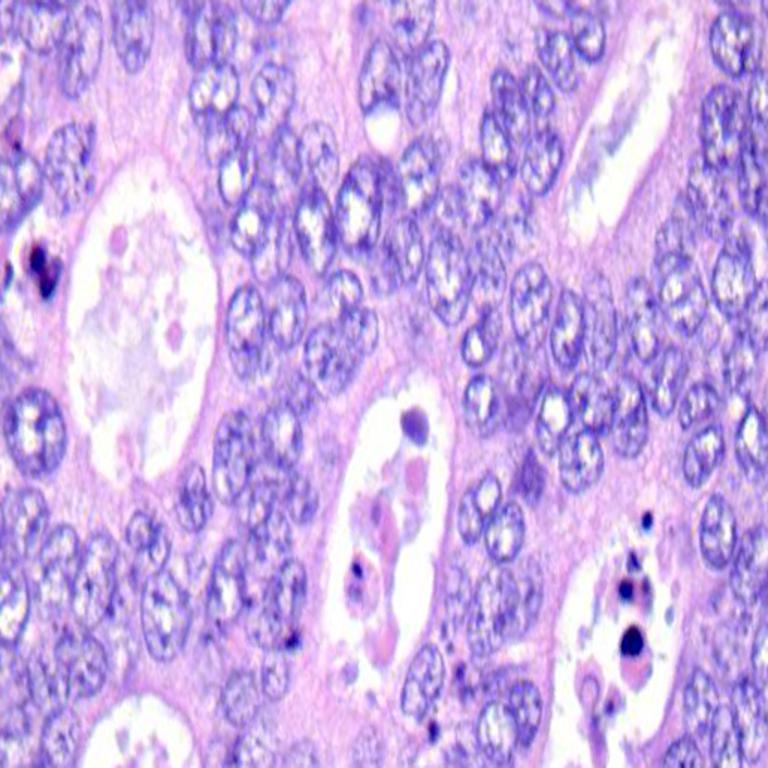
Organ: colon
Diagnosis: adenocarcinomas